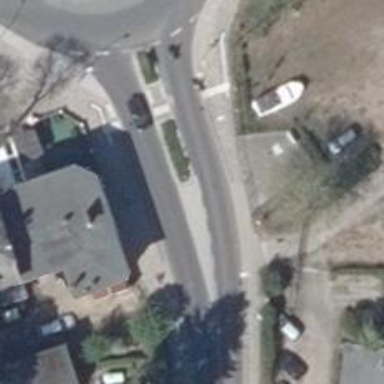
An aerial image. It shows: Tertiary road with asphalt surface. The road has separate sidewalks on both sides.